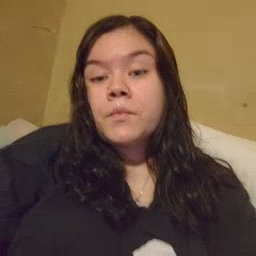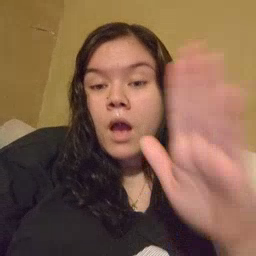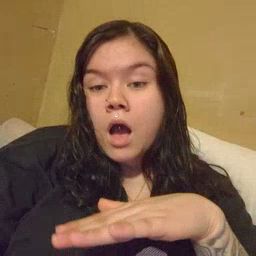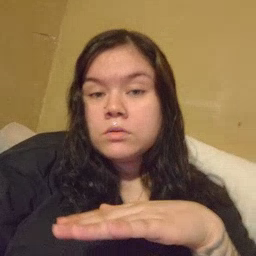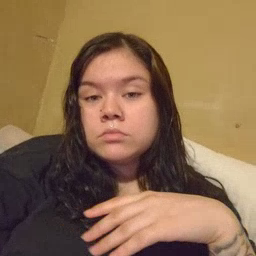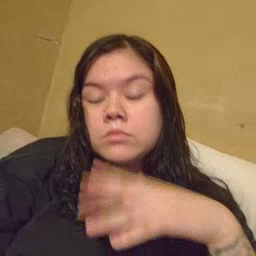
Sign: on